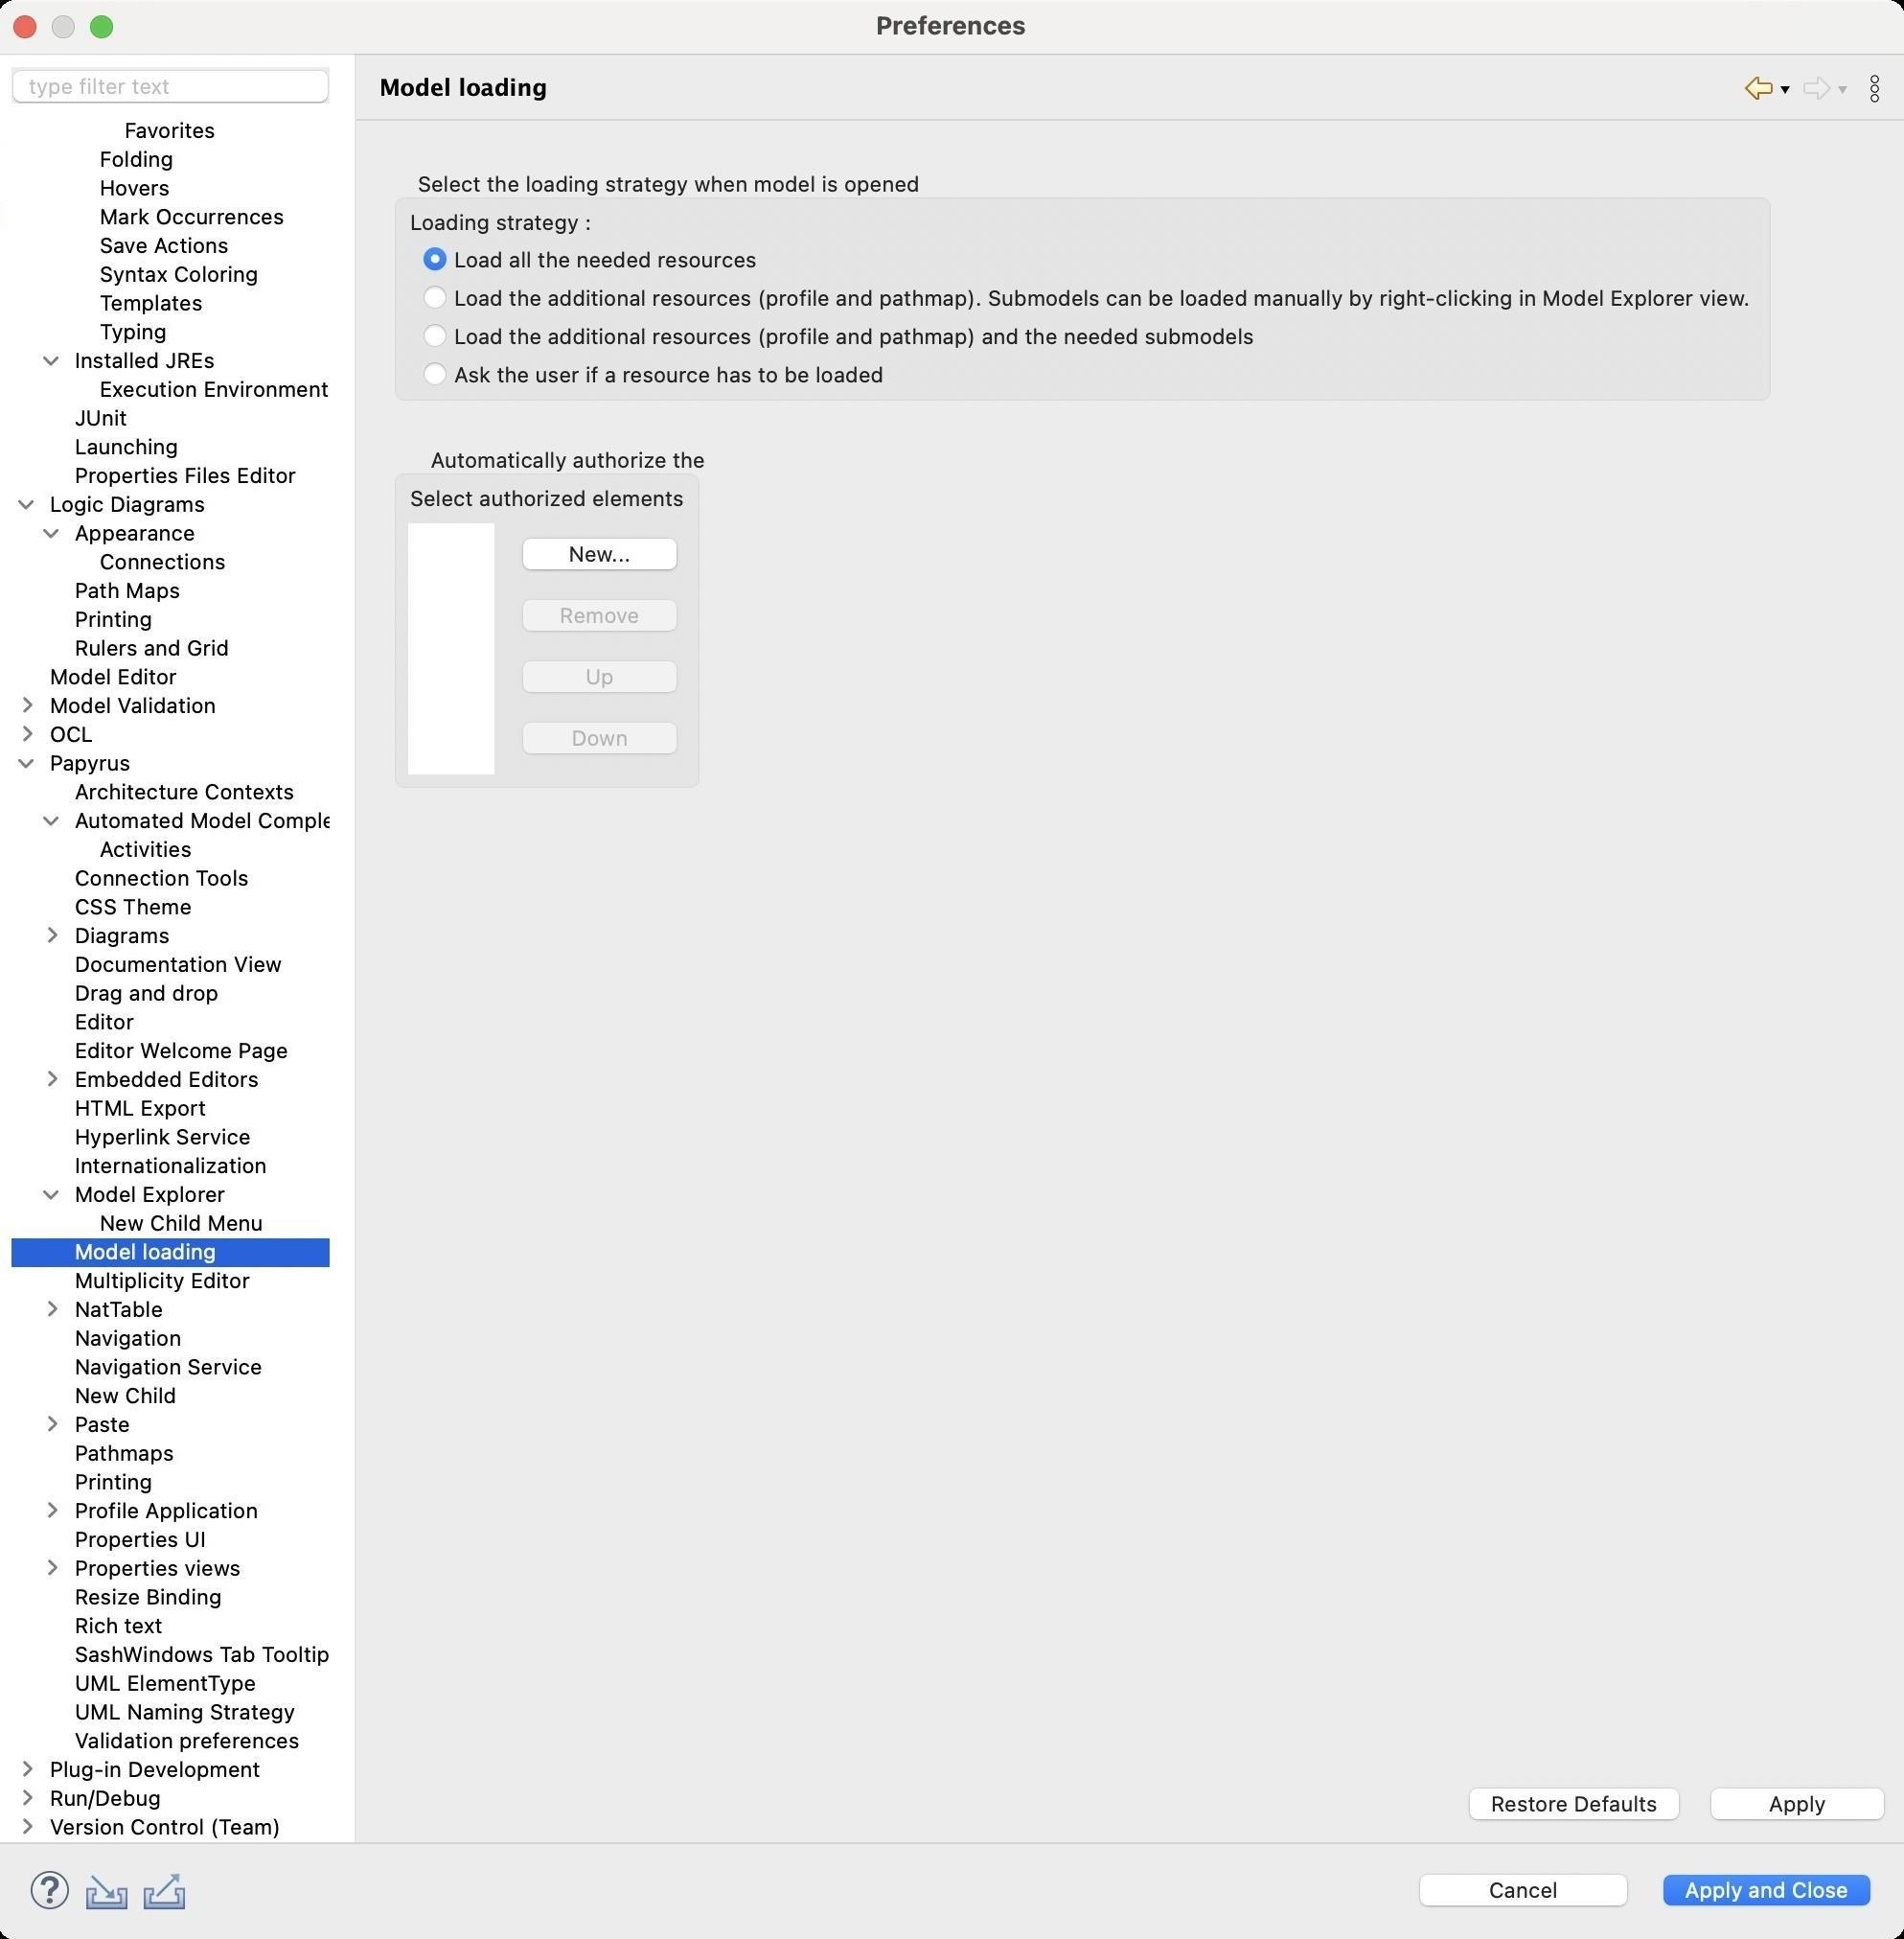
Accessibility tree:
{"name": "Preferences", "role": "AXWindow", "description": null, "role_description": "standard window", "value": null, "position": "480.00;38.00", "size": "995;1012", "children": [{"name": "Apply_and_Close", "role": "AXButton", "description": null, "role_description": "button", "value": null, "position": "863.00;974.00", "size": "120;27", "children": []}, {"name": "Cancel", "role": "AXButton", "description": null, "role_description": "button", "value": null, "position": "736.00;974.00", "size": "120;27", "children": []}, {"name": null, "role": "AXToolbar", "description": null, "role_description": "toolbar", "value": null, "position": "12.00;972.00", "size": "90;30", "children": [{"name": "Help", "role": "AXCheckBox", "description": null, "role_description": "checkbox", "value": 0, "position": "12.00;972.00", "size": "30;30", "children": []}, {"name": "Import", "role": "AXButton", "description": null, "role_description": "button", "value": null, "position": "42.00;972.00", "size": "30;30", "children": []}, {"name": "Export", "role": "AXButton", "description": null, "role_description": "button", "value": null, "position": "72.00;972.00", "size": "30;30", "children": []}]}, {"name": null, "role": "AXScrollArea", "description": null, "role_description": "scroll area", "value": null, "position": "199.00;69.00", "size": "791;887", "children": [{"name": "Apply", "role": "AXButton", "description": null, "role_description": "button", "value": null, "position": "888.00;929.00", "size": "102;27", "children": []}, {"name": "Restore_Defaults", "role": "AXButton", "description": null, "role_description": "button", "value": null, "position": "762.00;929.00", "size": "121;27", "children": []}, {"name": null, "role": "AXGroup", "description": null, "role_description": "group", "value": null, "position": "204.00;233.00", "size": "165;182", "children": [{"name": "Down", "role": "AXButton", "description": null, "role_description": "button", "value": null, "position": "268.00;373.00", "size": "92;27", "children": []}, {"name": "Up", "role": "AXButton", "description": null, "role_description": "button", "value": null, "position": "268.00;341.00", "size": "92;27", "children": []}, {"name": "Remove", "role": "AXButton", "description": null, "role_description": "button", "value": null, "position": "268.00;309.00", "size": "92;27", "children": []}, {"name": "New...", "role": "AXButton", "description": null, "role_description": "button", "value": null, "position": "268.00;277.00", "size": "92;27", "children": []}, {"name": null, "role": "AXScrollArea", "description": null, "role_description": "scroll area", "value": null, "position": "213.00;272.00", "size": "47;133", "children": [{"name": null, "role": "AXTable", "description": null, "role_description": "table", "value": null, "position": "214.00;273.00", "size": "45;131", "children": [{"name": null, "role": "AXColumn", "description": null, "role_description": "column", "value": null, "position": "214.00;273.00", "size": "11;131", "children": []}]}]}, {"name": null, "role": "AXStaticText", "description": null, "role_description": "text", "value": "Select authorized elements", "position": "213.00;253.00", "size": "147;14", "children": []}, {"name": null, "role": "AXStaticText", "description": null, "role_description": "text", "value": "Automatically authorize the following resources", "position": "215.00;233.00", "size": "165;14", "children": []}]}, {"name": null, "role": "AXGroup", "description": null, "role_description": "group", "value": null, "position": "204.00;89.00", "size": "724;124", "children": [{"name": "Ask_the_user_if_a_resource_has_to_be_loaded", "role": "AXRadioButton", "description": null, "role_description": "radio button", "value": 0, "position": "221.00;188.00", "size": "246;15", "children": []}, {"name": "Load_the_additional_resources_(profile_and_pathmap)_and_the_needed_submodels", "role": "AXRadioButton", "description": null, "role_description": "radio button", "value": 0, "position": "221.00;168.00", "size": "439;15", "children": []}, {"name": "Load_the_additional_resources_(profile_and_pathmap)._Submodels_can_be_loaded_manually_by_right-clicking_in_Model_Explorer_view.", "role": "AXRadioButton", "description": null, "role_description": "radio button", "value": 0, "position": "221.00;148.00", "size": "698;15", "children": []}, {"name": "Load_all_the_needed_resources", "role": "AXRadioButton", "description": null, "role_description": "radio button", "value": 1, "position": "221.00;128.00", "size": "179;15", "children": []}, {"name": null, "role": "AXStaticText", "description": null, "role_description": "text", "value": "Loading strategy :", "position": "213.00;109.00", "size": "99;14", "children": []}, {"name": null, "role": "AXStaticText", "description": null, "role_description": "text", "value": "Select the loading strategy when model is opened", "position": "215.00;89.00", "size": "270;14", "children": []}]}]}, {"name": null, "role": "AXToolbar", "description": "", "role_description": "toolbar", "value": null, "position": "908.00;35.00", "size": "82;22", "children": [{"name": "Back_to_New_Child_Menu", "role": "AXMenuButton", "description": null, "role_description": "menu button", "value": null, "position": "908.00;35.00", "size": "22;22", "children": []}, {"name": "Forward", "role": "AXMenuButton", "description": null, "role_description": "menu button", "value": null, "position": "938.00;35.00", "size": "22;22", "children": []}, {"name": "Additional_Dialog_Actions", "role": "AXButton", "description": null, "role_description": "button", "value": null, "position": "968.00;35.00", "size": "22;22", "children": []}]}, {"name": null, "role": "AXStaticText", "description": "", "role_description": "text", "value": "Model loading", "position": "196.00;35.00", "size": "705;21", "children": []}, {"name": null, "role": "AXSplitter", "description": null, "role_description": "splitter", "value": 180, "position": "180.00;28.00", "size": "5;933", "children": []}, {"name": null, "role": "AXScrollArea", "description": null, "role_description": "scroll area", "value": null, "position": "7.00;59.00", "size": "166;902", "children": [{"name": null, "role": "AXOutline", "description": null, "role_description": "outline", "value": null, "position": "7.00;-359.00", "size": "189;1320", "children": [{"name": null, "role": "AXRow", "description": null, "role_description": "outline row", "value": null, "position": "7.00;-359.00", "size": "189;15", "children": [{"name": null, "role": "AXGroup", "description": null, "role_description": "group", "value": null, "position": "7.00;-359.00", "size": "189;15", "children": [{"name": null, "role": "AXDisclosureTriangle", "description": null, "role_description": "disclosure triangle", "value": 0, "position": "9.00;-359.00", "size": "12;14", "children": []}, {"name": null, "role": "AXStaticText", "description": null, "role_description": "text", "value": "General", "position": "25.00;-359.00", "size": "170;14", "children": []}]}]}, {"name": null, "role": "AXRow", "description": null, "role_description": "outline row", "value": null, "position": "7.00;-344.00", "size": "189;15", "children": [{"name": null, "role": "AXGroup", "description": null, "role_description": "group", "value": null, "position": "7.00;-344.00", "size": "189;15", "children": [{"name": null, "role": "AXDisclosureTriangle", "description": null, "role_description": "disclosure triangle", "value": 0, "position": "9.00;-344.00", "size": "12;14", "children": []}, {"name": null, "role": "AXStaticText", "description": null, "role_description": "text", "value": "Alf", "position": "25.00;-344.00", "size": "170;14", "children": []}]}]}, {"name": null, "role": "AXRow", "description": null, "role_description": "outline row", "value": null, "position": "7.00;-329.00", "size": "189;15", "children": [{"name": null, "role": "AXGroup", "description": null, "role_description": "group", "value": null, "position": "7.00;-329.00", "size": "189;15", "children": [{"name": null, "role": "AXDisclosureTriangle", "description": null, "role_description": "disclosure triangle", "value": 0, "position": "9.00;-329.00", "size": "12;14", "children": []}, {"name": null, "role": "AXStaticText", "description": null, "role_description": "text", "value": "Ant", "position": "25.00;-329.00", "size": "170;14", "children": []}]}]}, {"name": null, "role": "AXRow", "description": null, "role_description": "outline row", "value": null, "position": "7.00;-314.00", "size": "189;15", "children": [{"name": null, "role": "AXGroup", "description": null, "role_description": "group", "value": null, "position": "7.00;-314.00", "size": "189;15", "children": [{"name": null, "role": "AXDisclosureTriangle", "description": null, "role_description": "disclosure triangle", "value": 0, "position": "9.00;-314.00", "size": "12;14", "children": []}, {"name": null, "role": "AXStaticText", "description": null, "role_description": "text", "value": "Context", "position": "25.00;-314.00", "size": "170;14", "children": []}]}]}, {"name": null, "role": "AXRow", "description": null, "role_description": "outline row", "value": null, "position": "7.00;-299.00", "size": "189;15", "children": [{"name": null, "role": "AXGroup", "description": null, "role_description": "group", "value": null, "position": "7.00;-299.00", "size": "189;15", "children": [{"name": null, "role": "AXDisclosureTriangle", "description": null, "role_description": "disclosure triangle", "value": 0, "position": "9.00;-299.00", "size": "12;14", "children": []}, {"name": null, "role": "AXStaticText", "description": null, "role_description": "text", "value": "CSS", "position": "25.00;-299.00", "size": "170;14", "children": []}]}]}, {"name": null, "role": "AXRow", "description": null, "role_description": "outline row", "value": null, "position": "7.00;-284.00", "size": "189;15", "children": [{"name": null, "role": "AXGroup", "description": null, "role_description": "group", "value": null, "position": "7.00;-284.00", "size": "189;15", "children": [{"name": null, "role": "AXDisclosureTriangle", "description": null, "role_description": "disclosure triangle", "value": 0, "position": "9.00;-284.00", "size": "12;14", "children": []}, {"name": null, "role": "AXStaticText", "description": null, "role_description": "text", "value": "EMF Compare", "position": "25.00;-284.00", "size": "170;14", "children": []}]}]}, {"name": null, "role": "AXRow", "description": null, "role_description": "outline row", "value": null, "position": "7.00;-269.00", "size": "189;15", "children": [{"name": null, "role": "AXGroup", "description": null, "role_description": "group", "value": null, "position": "7.00;-269.00", "size": "189;15", "children": [{"name": null, "role": "AXDisclosureTriangle", "description": null, "role_description": "disclosure triangle", "value": 0, "position": "9.00;-269.00", "size": "12;14", "children": []}, {"name": null, "role": "AXStaticText", "description": null, "role_description": "text", "value": "Help", "position": "25.00;-269.00", "size": "170;14", "children": []}]}]}, {"name": null, "role": "AXRow", "description": null, "role_description": "outline row", "value": null, "position": "7.00;-254.00", "size": "189;15", "children": [{"name": null, "role": "AXGroup", "description": null, "role_description": "group", "value": null, "position": "7.00;-254.00", "size": "189;15", "children": [{"name": null, "role": "AXDisclosureTriangle", "description": null, "role_description": "disclosure triangle", "value": 0, "position": "9.00;-254.00", "size": "12;14", "children": []}, {"name": null, "role": "AXStaticText", "description": null, "role_description": "text", "value": "Install/Update", "position": "25.00;-254.00", "size": "170;14", "children": []}]}]}, {"name": null, "role": "AXRow", "description": null, "role_description": "outline row", "value": null, "position": "7.00;-239.00", "size": "189;15", "children": [{"name": null, "role": "AXGroup", "description": null, "role_description": "group", "value": null, "position": "7.00;-239.00", "size": "189;15", "children": [{"name": null, "role": "AXDisclosureTriangle", "description": null, "role_description": "disclosure triangle", "value": 1, "position": "9.00;-239.00", "size": "12;14", "children": []}, {"name": null, "role": "AXStaticText", "description": null, "role_description": "text", "value": "Java", "position": "25.00;-239.00", "size": "170;14", "children": []}]}]}, {"name": null, "role": "AXRow", "description": null, "role_description": "outline row", "value": null, "position": "7.00;-224.00", "size": "189;15", "children": [{"name": null, "role": "AXGroup", "description": null, "role_description": "group", "value": null, "position": "7.00;-224.00", "size": "189;15", "children": [{"name": null, "role": "AXDisclosureTriangle", "description": null, "role_description": "disclosure triangle", "value": 0, "position": "22.00;-224.00", "size": "12;14", "children": []}, {"name": null, "role": "AXStaticText", "description": null, "role_description": "text", "value": "Appearance", "position": "38.00;-224.00", "size": "157;14", "children": []}]}]}, {"name": null, "role": "AXRow", "description": null, "role_description": "outline row", "value": null, "position": "7.00;-209.00", "size": "189;15", "children": [{"name": null, "role": "AXGroup", "description": null, "role_description": "group", "value": null, "position": "7.00;-209.00", "size": "189;15", "children": [{"name": null, "role": "AXDisclosureTriangle", "description": null, "role_description": "disclosure triangle", "value": 0, "position": "22.00;-209.00", "size": "12;14", "children": []}, {"name": null, "role": "AXStaticText", "description": null, "role_description": "text", "value": "Build Path", "position": "38.00;-209.00", "size": "157;14", "children": []}]}]}, {"name": null, "role": "AXRow", "description": null, "role_description": "outline row", "value": null, "position": "7.00;-194.00", "size": "189;15", "children": [{"name": null, "role": "AXStaticText", "description": null, "role_description": "text", "value": "Bytecode Outline", "position": "38.00;-194.00", "size": "157;14", "children": []}]}, {"name": null, "role": "AXRow", "description": null, "role_description": "outline row", "value": null, "position": "7.00;-179.00", "size": "189;15", "children": [{"name": null, "role": "AXGroup", "description": null, "role_description": "group", "value": null, "position": "7.00;-179.00", "size": "189;15", "children": [{"name": null, "role": "AXDisclosureTriangle", "description": null, "role_description": "disclosure triangle", "value": 0, "position": "22.00;-179.00", "size": "12;14", "children": []}, {"name": null, "role": "AXStaticText", "description": null, "role_description": "text", "value": "Code Style", "position": "38.00;-179.00", "size": "157;14", "children": []}]}]}, {"name": null, "role": "AXRow", "description": null, "role_description": "outline row", "value": null, "position": "7.00;-164.00", "size": "189;15", "children": [{"name": null, "role": "AXGroup", "description": null, "role_description": "group", "value": null, "position": "7.00;-164.00", "size": "189;15", "children": [{"name": null, "role": "AXDisclosureTriangle", "description": null, "role_description": "disclosure triangle", "value": 1, "position": "22.00;-164.00", "size": "12;14", "children": []}, {"name": null, "role": "AXStaticText", "description": null, "role_description": "text", "value": "Compiler", "position": "38.00;-164.00", "size": "157;14", "children": []}]}]}, {"name": null, "role": "AXRow", "description": null, "role_description": "outline row", "value": null, "position": "7.00;-149.00", "size": "189;15", "children": [{"name": null, "role": "AXStaticText", "description": null, "role_description": "text", "value": "Building", "position": "51.00;-149.00", "size": "144;14", "children": []}]}, {"name": null, "role": "AXRow", "description": null, "role_description": "outline row", "value": null, "position": "7.00;-134.00", "size": "189;15", "children": [{"name": null, "role": "AXStaticText", "description": null, "role_description": "text", "value": "Errors/Warnings", "position": "51.00;-134.00", "size": "144;14", "children": []}]}, {"name": null, "role": "AXRow", "description": null, "role_description": "outline row", "value": null, "position": "7.00;-119.00", "size": "189;15", "children": [{"name": null, "role": "AXStaticText", "description": null, "role_description": "text", "value": "Javadoc", "position": "51.00;-119.00", "size": "144;14", "children": []}]}, {"name": null, "role": "AXRow", "description": null, "role_description": "outline row", "value": null, "position": "7.00;-104.00", "size": "189;15", "children": [{"name": null, "role": "AXStaticText", "description": null, "role_description": "text", "value": "Task Tags", "position": "51.00;-104.00", "size": "144;14", "children": []}]}, {"name": null, "role": "AXRow", "description": null, "role_description": "outline row", "value": null, "position": "7.00;-89.00", "size": "189;15", "children": [{"name": null, "role": "AXGroup", "description": null, "role_description": "group", "value": null, "position": "7.00;-89.00", "size": "189;15", "children": [{"name": null, "role": "AXDisclosureTriangle", "description": null, "role_description": "disclosure triangle", "value": 1, "position": "22.00;-89.00", "size": "12;14", "children": []}, {"name": null, "role": "AXStaticText", "description": null, "role_description": "text", "value": "Debug", "position": "38.00;-89.00", "size": "157;14", "children": []}]}]}, {"name": null, "role": "AXRow", "description": null, "role_description": "outline row", "value": null, "position": "7.00;-74.00", "size": "189;15", "children": [{"name": null, "role": "AXStaticText", "description": null, "role_description": "text", "value": "Detail Formatters", "position": "51.00;-74.00", "size": "144;14", "children": []}]}, {"name": null, "role": "AXRow", "description": null, "role_description": "outline row", "value": null, "position": "7.00;-59.00", "size": "189;15", "children": [{"name": null, "role": "AXStaticText", "description": null, "role_description": "text", "value": "Heap Walking", "position": "51.00;-59.00", "size": "144;14", "children": []}]}, {"name": null, "role": "AXRow", "description": null, "role_description": "outline row", "value": null, "position": "7.00;-44.00", "size": "189;15", "children": [{"name": null, "role": "AXStaticText", "description": null, "role_description": "text", "value": "Logical Structures", "position": "51.00;-44.00", "size": "144;14", "children": []}]}, {"name": null, "role": "AXRow", "description": null, "role_description": "outline row", "value": null, "position": "7.00;-29.00", "size": "189;15", "children": [{"name": null, "role": "AXStaticText", "description": null, "role_description": "text", "value": "Primitive Display Options", "position": "51.00;-29.00", "size": "144;14", "children": []}]}, {"name": null, "role": "AXRow", "description": null, "role_description": "outline row", "value": null, "position": "7.00;-14.00", "size": "189;15", "children": [{"name": null, "role": "AXStaticText", "description": null, "role_description": "text", "value": "Step Filtering", "position": "51.00;-14.00", "size": "144;14", "children": []}]}, {"name": null, "role": "AXRow", "description": null, "role_description": "outline row", "value": null, "position": "7.00;1.00", "size": "189;15", "children": [{"name": null, "role": "AXGroup", "description": null, "role_description": "group", "value": null, "position": "7.00;1.00", "size": "189;15", "children": [{"name": null, "role": "AXDisclosureTriangle", "description": null, "role_description": "disclosure triangle", "value": 1, "position": "22.00;1.00", "size": "12;14", "children": []}, {"name": null, "role": "AXStaticText", "description": null, "role_description": "text", "value": "Editor", "position": "38.00;1.00", "size": "157;14", "children": []}]}]}, {"name": null, "role": "AXRow", "description": null, "role_description": "outline row", "value": null, "position": "7.00;16.00", "size": "189;15", "children": [{"name": null, "role": "AXStaticText", "description": null, "role_description": "text", "value": "Code Minings", "position": "51.00;16.00", "size": "144;14", "children": []}]}, {"name": null, "role": "AXRow", "description": null, "role_description": "outline row", "value": null, "position": "7.00;31.00", "size": "189;15", "children": [{"name": null, "role": "AXGroup", "description": null, "role_description": "group", "value": null, "position": "7.00;31.00", "size": "189;15", "children": [{"name": null, "role": "AXDisclosureTriangle", "description": null, "role_description": "disclosure triangle", "value": 1, "position": "35.00;31.00", "size": "12;14", "children": []}, {"name": null, "role": "AXStaticText", "description": null, "role_description": "text", "value": "Content Assist", "position": "51.00;31.00", "size": "144;14", "children": []}]}]}, {"name": null, "role": "AXRow", "description": null, "role_description": "outline row", "value": null, "position": "7.00;46.00", "size": "189;15", "children": [{"name": null, "role": "AXStaticText", "description": null, "role_description": "text", "value": "Advanced", "position": "64.00;46.00", "size": "131;14", "children": []}]}, {"name": null, "role": "AXRow", "description": null, "role_description": "outline row", "value": null, "position": "7.00;61.00", "size": "189;15", "children": [{"name": null, "role": "AXStaticText", "description": null, "role_description": "text", "value": "Favorites", "position": "64.00;61.00", "size": "131;14", "children": []}]}, {"name": null, "role": "AXRow", "description": null, "role_description": "outline row", "value": null, "position": "7.00;76.00", "size": "189;15", "children": [{"name": null, "role": "AXStaticText", "description": null, "role_description": "text", "value": "Folding", "position": "51.00;76.00", "size": "144;14", "children": []}]}, {"name": null, "role": "AXRow", "description": null, "role_description": "outline row", "value": null, "position": "7.00;91.00", "size": "189;15", "children": [{"name": null, "role": "AXStaticText", "description": null, "role_description": "text", "value": "Hovers", "position": "51.00;91.00", "size": "144;14", "children": []}]}, {"name": null, "role": "AXRow", "description": null, "role_description": "outline row", "value": null, "position": "7.00;106.00", "size": "189;15", "children": [{"name": null, "role": "AXStaticText", "description": null, "role_description": "text", "value": "Mark Occurrences", "position": "51.00;106.00", "size": "144;14", "children": []}]}, {"name": null, "role": "AXRow", "description": null, "role_description": "outline row", "value": null, "position": "7.00;121.00", "size": "189;15", "children": [{"name": null, "role": "AXStaticText", "description": null, "role_description": "text", "value": "Save Actions", "position": "51.00;121.00", "size": "144;14", "children": []}]}, {"name": null, "role": "AXRow", "description": null, "role_description": "outline row", "value": null, "position": "7.00;136.00", "size": "189;15", "children": [{"name": null, "role": "AXStaticText", "description": null, "role_description": "text", "value": "Syntax Coloring", "position": "51.00;136.00", "size": "144;14", "children": []}]}, {"name": null, "role": "AXRow", "description": null, "role_description": "outline row", "value": null, "position": "7.00;151.00", "size": "189;15", "children": [{"name": null, "role": "AXStaticText", "description": null, "role_description": "text", "value": "Templates", "position": "51.00;151.00", "size": "144;14", "children": []}]}, {"name": null, "role": "AXRow", "description": null, "role_description": "outline row", "value": null, "position": "7.00;166.00", "size": "189;15", "children": [{"name": null, "role": "AXStaticText", "description": null, "role_description": "text", "value": "Typing", "position": "51.00;166.00", "size": "144;14", "children": []}]}, {"name": null, "role": "AXRow", "description": null, "role_description": "outline row", "value": null, "position": "7.00;181.00", "size": "189;15", "children": [{"name": null, "role": "AXGroup", "description": null, "role_description": "group", "value": null, "position": "7.00;181.00", "size": "189;15", "children": [{"name": null, "role": "AXDisclosureTriangle", "description": null, "role_description": "disclosure triangle", "value": 1, "position": "22.00;181.00", "size": "12;14", "children": []}, {"name": null, "role": "AXStaticText", "description": null, "role_description": "text", "value": "Installed JREs", "position": "38.00;181.00", "size": "157;14", "children": []}]}]}, {"name": null, "role": "AXRow", "description": null, "role_description": "outline row", "value": null, "position": "7.00;196.00", "size": "189;15", "children": [{"name": null, "role": "AXStaticText", "description": null, "role_description": "text", "value": "Execution Environments", "position": "51.00;196.00", "size": "144;14", "children": []}]}, {"name": null, "role": "AXRow", "description": null, "role_description": "outline row", "value": null, "position": "7.00;211.00", "size": "189;15", "children": [{"name": null, "role": "AXStaticText", "description": null, "role_description": "text", "value": "JUnit", "position": "38.00;211.00", "size": "157;14", "children": []}]}, {"name": null, "role": "AXRow", "description": null, "role_description": "outline row", "value": null, "position": "7.00;226.00", "size": "189;15", "children": [{"name": null, "role": "AXStaticText", "description": null, "role_description": "text", "value": "Launching", "position": "38.00;226.00", "size": "157;14", "children": []}]}, {"name": null, "role": "AXRow", "description": null, "role_description": "outline row", "value": null, "position": "7.00;241.00", "size": "189;15", "children": [{"name": null, "role": "AXStaticText", "description": null, "role_description": "text", "value": "Properties Files Editor", "position": "38.00;241.00", "size": "157;14", "children": []}]}, {"name": null, "role": "AXRow", "description": null, "role_description": "outline row", "value": null, "position": "7.00;256.00", "size": "189;15", "children": [{"name": null, "role": "AXGroup", "description": null, "role_description": "group", "value": null, "position": "7.00;256.00", "size": "189;15", "children": [{"name": null, "role": "AXDisclosureTriangle", "description": null, "role_description": "disclosure triangle", "value": 1, "position": "9.00;256.00", "size": "12;14", "children": []}, {"name": null, "role": "AXStaticText", "description": null, "role_description": "text", "value": "Logic Diagrams", "position": "25.00;256.00", "size": "170;14", "children": []}]}]}, {"name": null, "role": "AXRow", "description": null, "role_description": "outline row", "value": null, "position": "7.00;271.00", "size": "189;15", "children": [{"name": null, "role": "AXGroup", "description": null, "role_description": "group", "value": null, "position": "7.00;271.00", "size": "189;15", "children": [{"name": null, "role": "AXDisclosureTriangle", "description": null, "role_description": "disclosure triangle", "value": 1, "position": "22.00;271.00", "size": "12;14", "children": []}, {"name": null, "role": "AXStaticText", "description": null, "role_description": "text", "value": "Appearance", "position": "38.00;271.00", "size": "157;14", "children": []}]}]}, {"name": null, "role": "AXRow", "description": null, "role_description": "outline row", "value": null, "position": "7.00;286.00", "size": "189;15", "children": [{"name": null, "role": "AXStaticText", "description": null, "role_description": "text", "value": "Connections", "position": "51.00;286.00", "size": "144;14", "children": []}]}, {"name": null, "role": "AXRow", "description": null, "role_description": "outline row", "value": null, "position": "7.00;301.00", "size": "189;15", "children": [{"name": null, "role": "AXStaticText", "description": null, "role_description": "text", "value": "Path Maps", "position": "38.00;301.00", "size": "157;14", "children": []}]}, {"name": null, "role": "AXRow", "description": null, "role_description": "outline row", "value": null, "position": "7.00;316.00", "size": "189;15", "children": [{"name": null, "role": "AXStaticText", "description": null, "role_description": "text", "value": "Printing", "position": "38.00;316.00", "size": "157;14", "children": []}]}, {"name": null, "role": "AXRow", "description": null, "role_description": "outline row", "value": null, "position": "7.00;331.00", "size": "189;15", "children": [{"name": null, "role": "AXStaticText", "description": null, "role_description": "text", "value": "Rulers and Grid", "position": "38.00;331.00", "size": "157;14", "children": []}]}, {"name": null, "role": "AXRow", "description": null, "role_description": "outline row", "value": null, "position": "7.00;346.00", "size": "189;15", "children": [{"name": null, "role": "AXStaticText", "description": null, "role_description": "text", "value": "Model Editor", "position": "25.00;346.00", "size": "170;14", "children": []}]}, {"name": null, "role": "AXRow", "description": null, "role_description": "outline row", "value": null, "position": "7.00;361.00", "size": "189;15", "children": [{"name": null, "role": "AXGroup", "description": null, "role_description": "group", "value": null, "position": "7.00;361.00", "size": "189;15", "children": [{"name": null, "role": "AXDisclosureTriangle", "description": null, "role_description": "disclosure triangle", "value": 0, "position": "9.00;361.00", "size": "12;14", "children": []}, {"name": null, "role": "AXStaticText", "description": null, "role_description": "text", "value": "Model Validation", "position": "25.00;361.00", "size": "170;14", "children": []}]}]}, {"name": null, "role": "AXRow", "description": null, "role_description": "outline row", "value": null, "position": "7.00;376.00", "size": "189;15", "children": [{"name": null, "role": "AXGroup", "description": null, "role_description": "group", "value": null, "position": "7.00;376.00", "size": "189;15", "children": [{"name": null, "role": "AXDisclosureTriangle", "description": null, "role_description": "disclosure triangle", "value": 0, "position": "9.00;376.00", "size": "12;14", "children": []}, {"name": null, "role": "AXStaticText", "description": null, "role_description": "text", "value": "OCL", "position": "25.00;376.00", "size": "170;14", "children": []}]}]}, {"name": null, "role": "AXRow", "description": null, "role_description": "outline row", "value": null, "position": "7.00;391.00", "size": "189;15", "children": [{"name": null, "role": "AXGroup", "description": null, "role_description": "group", "value": null, "position": "7.00;391.00", "size": "189;15", "children": [{"name": null, "role": "AXDisclosureTriangle", "description": null, "role_description": "disclosure triangle", "value": 1, "position": "9.00;391.00", "size": "12;14", "children": []}, {"name": null, "role": "AXStaticText", "description": null, "role_description": "text", "value": "Papyrus", "position": "25.00;391.00", "size": "170;14", "children": []}]}]}, {"name": null, "role": "AXRow", "description": null, "role_description": "outline row", "value": null, "position": "7.00;406.00", "size": "189;15", "children": [{"name": null, "role": "AXStaticText", "description": null, "role_description": "text", "value": "Architecture Contexts", "position": "38.00;406.00", "size": "157;14", "children": []}]}, {"name": null, "role": "AXRow", "description": null, "role_description": "outline row", "value": null, "position": "7.00;421.00", "size": "189;15", "children": [{"name": null, "role": "AXGroup", "description": null, "role_description": "group", "value": null, "position": "7.00;421.00", "size": "189;15", "children": [{"name": null, "role": "AXDisclosureTriangle", "description": null, "role_description": "disclosure triangle", "value": 1, "position": "22.00;421.00", "size": "12;14", "children": []}, {"name": null, "role": "AXStaticText", "description": null, "role_description": "text", "value": "Automated Model Completion", "position": "38.00;421.00", "size": "157;14", "children": []}]}]}, {"name": null, "role": "AXRow", "description": null, "role_description": "outline row", "value": null, "position": "7.00;436.00", "size": "189;15", "children": [{"name": null, "role": "AXStaticText", "description": null, "role_description": "text", "value": "Activities", "position": "51.00;436.00", "size": "144;14", "children": []}]}, {"name": null, "role": "AXRow", "description": null, "role_description": "outline row", "value": null, "position": "7.00;451.00", "size": "189;15", "children": [{"name": null, "role": "AXStaticText", "description": null, "role_description": "text", "value": "Connection Tools", "position": "38.00;451.00", "size": "157;14", "children": []}]}, {"name": null, "role": "AXRow", "description": null, "role_description": "outline row", "value": null, "position": "7.00;466.00", "size": "189;15", "children": [{"name": null, "role": "AXStaticText", "description": null, "role_description": "text", "value": "CSS Theme", "position": "38.00;466.00", "size": "157;14", "children": []}]}, {"name": null, "role": "AXRow", "description": null, "role_description": "outline row", "value": null, "position": "7.00;481.00", "size": "189;15", "children": [{"name": null, "role": "AXGroup", "description": null, "role_description": "group", "value": null, "position": "7.00;481.00", "size": "189;15", "children": [{"name": null, "role": "AXDisclosureTriangle", "description": null, "role_description": "disclosure triangle", "value": 0, "position": "22.00;481.00", "size": "12;14", "children": []}, {"name": null, "role": "AXStaticText", "description": null, "role_description": "text", "value": "Diagrams", "position": "38.00;481.00", "size": "157;14", "children": []}]}]}, {"name": null, "role": "AXRow", "description": null, "role_description": "outline row", "value": null, "position": "7.00;496.00", "size": "189;15", "children": [{"name": null, "role": "AXStaticText", "description": null, "role_description": "text", "value": "Documentation View", "position": "38.00;496.00", "size": "157;14", "children": []}]}, {"name": null, "role": "AXRow", "description": null, "role_description": "outline row", "value": null, "position": "7.00;511.00", "size": "189;15", "children": [{"name": null, "role": "AXStaticText", "description": null, "role_description": "text", "value": "Drag and drop", "position": "38.00;511.00", "size": "157;14", "children": []}]}, {"name": null, "role": "AXRow", "description": null, "role_description": "outline row", "value": null, "position": "7.00;526.00", "size": "189;15", "children": [{"name": null, "role": "AXStaticText", "description": null, "role_description": "text", "value": "Editor", "position": "38.00;526.00", "size": "157;14", "children": []}]}, {"name": null, "role": "AXRow", "description": null, "role_description": "outline row", "value": null, "position": "7.00;541.00", "size": "189;15", "children": [{"name": null, "role": "AXStaticText", "description": null, "role_description": "text", "value": "Editor Welcome Page", "position": "38.00;541.00", "size": "157;14", "children": []}]}, {"name": null, "role": "AXRow", "description": null, "role_description": "outline row", "value": null, "position": "7.00;556.00", "size": "189;15", "children": [{"name": null, "role": "AXGroup", "description": null, "role_description": "group", "value": null, "position": "7.00;556.00", "size": "189;15", "children": [{"name": null, "role": "AXDisclosureTriangle", "description": null, "role_description": "disclosure triangle", "value": 0, "position": "22.00;556.00", "size": "12;14", "children": []}, {"name": null, "role": "AXStaticText", "description": null, "role_description": "text", "value": "Embedded Editors", "position": "38.00;556.00", "size": "157;14", "children": []}]}]}, {"name": null, "role": "AXRow", "description": null, "role_description": "outline row", "value": null, "position": "7.00;571.00", "size": "189;15", "children": [{"name": null, "role": "AXStaticText", "description": null, "role_description": "text", "value": "HTML Export", "position": "38.00;571.00", "size": "157;14", "children": []}]}, {"name": null, "role": "AXRow", "description": null, "role_description": "outline row", "value": null, "position": "7.00;586.00", "size": "189;15", "children": [{"name": null, "role": "AXStaticText", "description": null, "role_description": "text", "value": "Hyperlink Service", "position": "38.00;586.00", "size": "157;14", "children": []}]}, {"name": null, "role": "AXRow", "description": null, "role_description": "outline row", "value": null, "position": "7.00;601.00", "size": "189;15", "children": [{"name": null, "role": "AXStaticText", "description": null, "role_description": "text", "value": "Internationalization", "position": "38.00;601.00", "size": "157;14", "children": []}]}, {"name": null, "role": "AXRow", "description": null, "role_description": "outline row", "value": null, "position": "7.00;616.00", "size": "189;15", "children": [{"name": null, "role": "AXGroup", "description": null, "role_description": "group", "value": null, "position": "7.00;616.00", "size": "189;15", "children": [{"name": null, "role": "AXDisclosureTriangle", "description": null, "role_description": "disclosure triangle", "value": 1, "position": "22.00;616.00", "size": "12;14", "children": []}, {"name": null, "role": "AXStaticText", "description": null, "role_description": "text", "value": "Model Explorer", "position": "38.00;616.00", "size": "157;14", "children": []}]}]}, {"name": null, "role": "AXRow", "description": null, "role_description": "outline row", "value": null, "position": "7.00;631.00", "size": "189;15", "children": [{"name": null, "role": "AXStaticText", "description": null, "role_description": "text", "value": "New Child Menu", "position": "51.00;631.00", "size": "144;14", "children": []}]}, {"name": null, "role": "AXRow", "description": null, "role_description": "outline row", "value": null, "position": "7.00;646.00", "size": "189;15", "children": [{"name": null, "role": "AXStaticText", "description": null, "role_description": "text", "value": "Model loading", "position": "38.00;646.00", "size": "157;14", "children": []}]}, {"name": null, "role": "AXRow", "description": null, "role_description": "outline row", "value": null, "position": "7.00;661.00", "size": "189;15", "children": [{"name": null, "role": "AXStaticText", "description": null, "role_description": "text", "value": "Multiplicity Editor", "position": "38.00;661.00", "size": "157;14", "children": []}]}, {"name": null, "role": "AXRow", "description": null, "role_description": "outline row", "value": null, "position": "7.00;676.00", "size": "189;15", "children": [{"name": null, "role": "AXGroup", "description": null, "role_description": "group", "value": null, "position": "7.00;676.00", "size": "189;15", "children": [{"name": null, "role": "AXDisclosureTriangle", "description": null, "role_description": "disclosure triangle", "value": 0, "position": "22.00;676.00", "size": "12;14", "children": []}, {"name": null, "role": "AXStaticText", "description": null, "role_description": "text", "value": "NatTable", "position": "38.00;676.00", "size": "157;14", "children": []}]}]}, {"name": null, "role": "AXRow", "description": null, "role_description": "outline row", "value": null, "position": "7.00;691.00", "size": "189;15", "children": [{"name": null, "role": "AXStaticText", "description": null, "role_description": "text", "value": "Navigation", "position": "38.00;691.00", "size": "157;14", "children": []}]}, {"name": null, "role": "AXRow", "description": null, "role_description": "outline row", "value": null, "position": "7.00;706.00", "size": "189;15", "children": [{"name": null, "role": "AXStaticText", "description": null, "role_description": "text", "value": "Navigation Service", "position": "38.00;706.00", "size": "157;14", "children": []}]}, {"name": null, "role": "AXRow", "description": null, "role_description": "outline row", "value": null, "position": "7.00;721.00", "size": "189;15", "children": [{"name": null, "role": "AXStaticText", "description": null, "role_description": "text", "value": "New Child", "position": "38.00;721.00", "size": "157;14", "children": []}]}, {"name": null, "role": "AXRow", "description": null, "role_description": "outline row", "value": null, "position": "7.00;736.00", "size": "189;15", "children": [{"name": null, "role": "AXGroup", "description": null, "role_description": "group", "value": null, "position": "7.00;736.00", "size": "189;15", "children": [{"name": null, "role": "AXDisclosureTriangle", "description": null, "role_description": "disclosure triangle", "value": 0, "position": "22.00;736.00", "size": "12;14", "children": []}, {"name": null, "role": "AXStaticText", "description": null, "role_description": "text", "value": "Paste", "position": "38.00;736.00", "size": "157;14", "children": []}]}]}, {"name": null, "role": "AXRow", "description": null, "role_description": "outline row", "value": null, "position": "7.00;751.00", "size": "189;15", "children": [{"name": null, "role": "AXStaticText", "description": null, "role_description": "text", "value": "Pathmaps", "position": "38.00;751.00", "size": "157;14", "children": []}]}, {"name": null, "role": "AXRow", "description": null, "role_description": "outline row", "value": null, "position": "7.00;766.00", "size": "189;15", "children": [{"name": null, "role": "AXStaticText", "description": null, "role_description": "text", "value": "Printing", "position": "38.00;766.00", "size": "157;14", "children": []}]}, {"name": null, "role": "AXRow", "description": null, "role_description": "outline row", "value": null, "position": "7.00;781.00", "size": "189;15", "children": [{"name": null, "role": "AXGroup", "description": null, "role_description": "group", "value": null, "position": "7.00;781.00", "size": "189;15", "children": [{"name": null, "role": "AXDisclosureTriangle", "description": null, "role_description": "disclosure triangle", "value": 0, "position": "22.00;781.00", "size": "12;14", "children": []}, {"name": null, "role": "AXStaticText", "description": null, "role_description": "text", "value": "Profile Application", "position": "38.00;781.00", "size": "157;14", "children": []}]}]}, {"name": null, "role": "AXRow", "description": null, "role_description": "outline row", "value": null, "position": "7.00;796.00", "size": "189;15", "children": [{"name": null, "role": "AXStaticText", "description": null, "role_description": "text", "value": "Properties UI", "position": "38.00;796.00", "size": "157;14", "children": []}]}, {"name": null, "role": "AXRow", "description": null, "role_description": "outline row", "value": null, "position": "7.00;811.00", "size": "189;15", "children": [{"name": null, "role": "AXGroup", "description": null, "role_description": "group", "value": null, "position": "7.00;811.00", "size": "189;15", "children": [{"name": null, "role": "AXDisclosureTriangle", "description": null, "role_description": "disclosure triangle", "value": 0, "position": "22.00;811.00", "size": "12;14", "children": []}, {"name": null, "role": "AXStaticText", "description": null, "role_description": "text", "value": "Properties views", "position": "38.00;811.00", "size": "157;14", "children": []}]}]}, {"name": null, "role": "AXRow", "description": null, "role_description": "outline row", "value": null, "position": "7.00;826.00", "size": "189;15", "children": [{"name": null, "role": "AXStaticText", "description": null, "role_description": "text", "value": "Resize Binding", "position": "38.00;826.00", "size": "157;14", "children": []}]}, {"name": null, "role": "AXRow", "description": null, "role_description": "outline row", "value": null, "position": "7.00;841.00", "size": "189;15", "children": [{"name": null, "role": "AXStaticText", "description": null, "role_description": "text", "value": "Rich text", "position": "38.00;841.00", "size": "157;14", "children": []}]}, {"name": null, "role": "AXRow", "description": null, "role_description": "outline row", "value": null, "position": "7.00;856.00", "size": "189;15", "children": [{"name": null, "role": "AXStaticText", "description": null, "role_description": "text", "value": "SashWindows Tab Tooltips", "position": "38.00;856.00", "size": "157;14", "children": []}]}, {"name": null, "role": "AXRow", "description": null, "role_description": "outline row", "value": null, "position": "7.00;871.00", "size": "189;15", "children": [{"name": null, "role": "AXStaticText", "description": null, "role_description": "text", "value": "UML ElementType", "position": "38.00;871.00", "size": "157;14", "children": []}]}, {"name": null, "role": "AXRow", "description": null, "role_description": "outline row", "value": null, "position": "7.00;886.00", "size": "189;15", "children": [{"name": null, "role": "AXStaticText", "description": null, "role_description": "text", "value": "UML Naming Strategy", "position": "38.00;886.00", "size": "157;14", "children": []}]}, {"name": null, "role": "AXRow", "description": null, "role_description": "outline row", "value": null, "position": "7.00;901.00", "size": "189;15", "children": [{"name": null, "role": "AXStaticText", "description": null, "role_description": "text", "value": "Validation preferences", "position": "38.00;901.00", "size": "157;14", "children": []}]}, {"name": null, "role": "AXRow", "description": null, "role_description": "outline row", "value": null, "position": "7.00;916.00", "size": "189;15", "children": [{"name": null, "role": "AXGroup", "description": null, "role_description": "group", "value": null, "position": "7.00;916.00", "size": "189;15", "children": [{"name": null, "role": "AXDisclosureTriangle", "description": null, "role_description": "disclosure triangle", "value": 0, "position": "9.00;916.00", "size": "12;14", "children": []}, {"name": null, "role": "AXStaticText", "description": null, "role_description": "text", "value": "Plug-in Development", "position": "25.00;916.00", "size": "170;14", "children": []}]}]}, {"name": null, "role": "AXRow", "description": null, "role_description": "outline row", "value": null, "position": "7.00;931.00", "size": "189;15", "children": [{"name": null, "role": "AXGroup", "description": null, "role_description": "group", "value": null, "position": "7.00;931.00", "size": "189;15", "children": [{"name": null, "role": "AXDisclosureTriangle", "description": null, "role_description": "disclosure triangle", "value": 0, "position": "9.00;931.00", "size": "12;14", "children": []}, {"name": null, "role": "AXStaticText", "description": null, "role_description": "text", "value": "Run/Debug", "position": "25.00;931.00", "size": "170;14", "children": []}]}]}, {"name": null, "role": "AXRow", "description": null, "role_description": "outline row", "value": null, "position": "7.00;946.00", "size": "189;15", "children": [{"name": null, "role": "AXGroup", "description": null, "role_description": "group", "value": null, "position": "7.00;946.00", "size": "189;15", "children": [{"name": null, "role": "AXDisclosureTriangle", "description": null, "role_description": "disclosure triangle", "value": 0, "position": "9.00;946.00", "size": "12;14", "children": []}, {"name": null, "role": "AXStaticText", "description": null, "role_description": "text", "value": "Version Control (Team)", "position": "25.00;946.00", "size": "170;14", "children": []}]}]}, {"name": null, "role": "AXColumn", "description": null, "role_description": "column", "value": null, "position": "7.00;-359.00", "size": "189;1320", "children": []}]}, {"name": null, "role": "AXScrollBar", "description": null, "role_description": "scroll bar", "value": 0.0, "position": "7.00;945.00", "size": "166;16", "children": [{"name": null, "role": "AXValueIndicator", "description": null, "role_description": "value indicator", "value": 0.0, "position": "8.00;949.00", "size": "144;12", "children": []}, {"name": null, "role": "AXButton", "description": null, "role_description": "increment arrow button", "value": null, "position": "7.00;945.00", "size": "0;0", "children": []}, {"name": null, "role": "AXButton", "description": null, "role_description": "decrement arrow button", "value": null, "position": "7.00;945.00", "size": "0;0", "children": []}, {"name": null, "role": "AXButton", "description": null, "role_description": "increment page button", "value": null, "position": "152.50;949.00", "size": "20;12", "children": []}, {"name": null, "role": "AXButton", "description": null, "role_description": "decrement page button", "value": null, "position": "7.00;949.00", "size": "1;12", "children": []}]}, {"name": null, "role": "AXScrollBar", "description": null, "role_description": "scroll bar", "value": 1.0, "position": "157.00;59.00", "size": "16;902", "children": [{"name": null, "role": "AXValueIndicator", "description": null, "role_description": "value indicator", "value": 1.0, "position": "161.00;345.00", "size": "12;615", "children": []}, {"name": null, "role": "AXButton", "description": null, "role_description": "increment arrow button", "value": null, "position": "157.00;59.00", "size": "0;0", "children": []}, {"name": null, "role": "AXButton", "description": null, "role_description": "decrement arrow button", "value": null, "position": "157.00;59.00", "size": "0;0", "children": []}, {"name": null, "role": "AXButton", "description": null, "role_description": "increment page button", "value": null, "position": "161.00;960.00", "size": "12;1", "children": []}, {"name": null, "role": "AXButton", "description": null, "role_description": "decrement page button", "value": null, "position": "161.00;59.00", "size": "12;286", "children": []}]}]}, {"name": "type_filter_text", "role": "AXTextField", "description": null, "role_description": "search text field", "value": "", "position": "7.00;35.00", "size": "166;19", "children": []}, {"name": null, "role": "AXButton", "description": null, "role_description": "close button", "value": null, "position": "7.00;6.00", "size": "14;16", "children": []}, {"name": null, "role": "AXButton", "description": null, "role_description": "zoom button", "value": null, "position": "47.00;6.00", "size": "14;16", "children": [{"name": null, "role": "AXGroup", "description": null, "role_description": "group", "value": null, "position": "47.00;6.00", "size": "14;16", "children": [{"name": null, "role": "AXGroup", "description": null, "role_description": "group", "value": null, "position": "47.00;6.00", "size": "14;16", "children": []}]}]}, {"name": null, "role": "AXButton", "description": null, "role_description": "minimize button", "value": null, "position": "27.00;6.00", "size": "14;16", "children": []}, {"name": null, "role": "AXStaticText", "description": null, "role_description": "text", "value": "Preferences", "position": "456.00;5.00", "size": "83;16", "children": []}]}